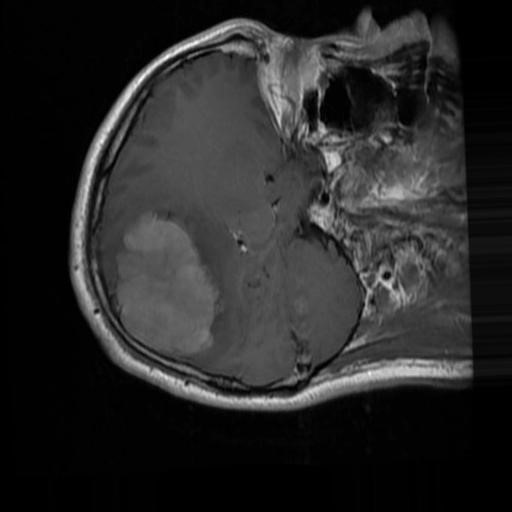
Label: brain_menin